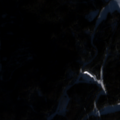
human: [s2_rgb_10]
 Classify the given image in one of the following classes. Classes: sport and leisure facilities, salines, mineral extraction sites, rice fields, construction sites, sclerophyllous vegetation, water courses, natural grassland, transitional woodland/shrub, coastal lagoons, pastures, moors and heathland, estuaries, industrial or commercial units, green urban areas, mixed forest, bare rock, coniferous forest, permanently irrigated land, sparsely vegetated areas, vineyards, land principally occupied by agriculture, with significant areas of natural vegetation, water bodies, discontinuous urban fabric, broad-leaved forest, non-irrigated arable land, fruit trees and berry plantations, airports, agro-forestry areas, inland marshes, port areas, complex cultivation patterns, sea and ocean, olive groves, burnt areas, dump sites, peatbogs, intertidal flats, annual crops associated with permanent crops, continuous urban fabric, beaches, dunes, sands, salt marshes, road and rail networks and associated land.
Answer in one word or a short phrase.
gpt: pastures, coniferous forest